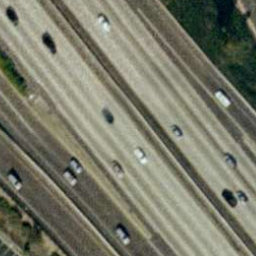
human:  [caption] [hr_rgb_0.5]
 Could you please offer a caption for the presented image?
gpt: There are three straight freeways closed to each other with some cars on the roads .

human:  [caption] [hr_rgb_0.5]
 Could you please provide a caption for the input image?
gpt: There are three straight freeways closed to each other .

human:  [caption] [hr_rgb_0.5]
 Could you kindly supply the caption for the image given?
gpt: Some cars are on the freeways and two freeways merged into one .

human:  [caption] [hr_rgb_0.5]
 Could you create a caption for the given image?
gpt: Three straight freeways closed to each other with some cars on the roads .

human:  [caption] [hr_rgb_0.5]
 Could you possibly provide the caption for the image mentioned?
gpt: There are three freeways and two of them merged into one .